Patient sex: M
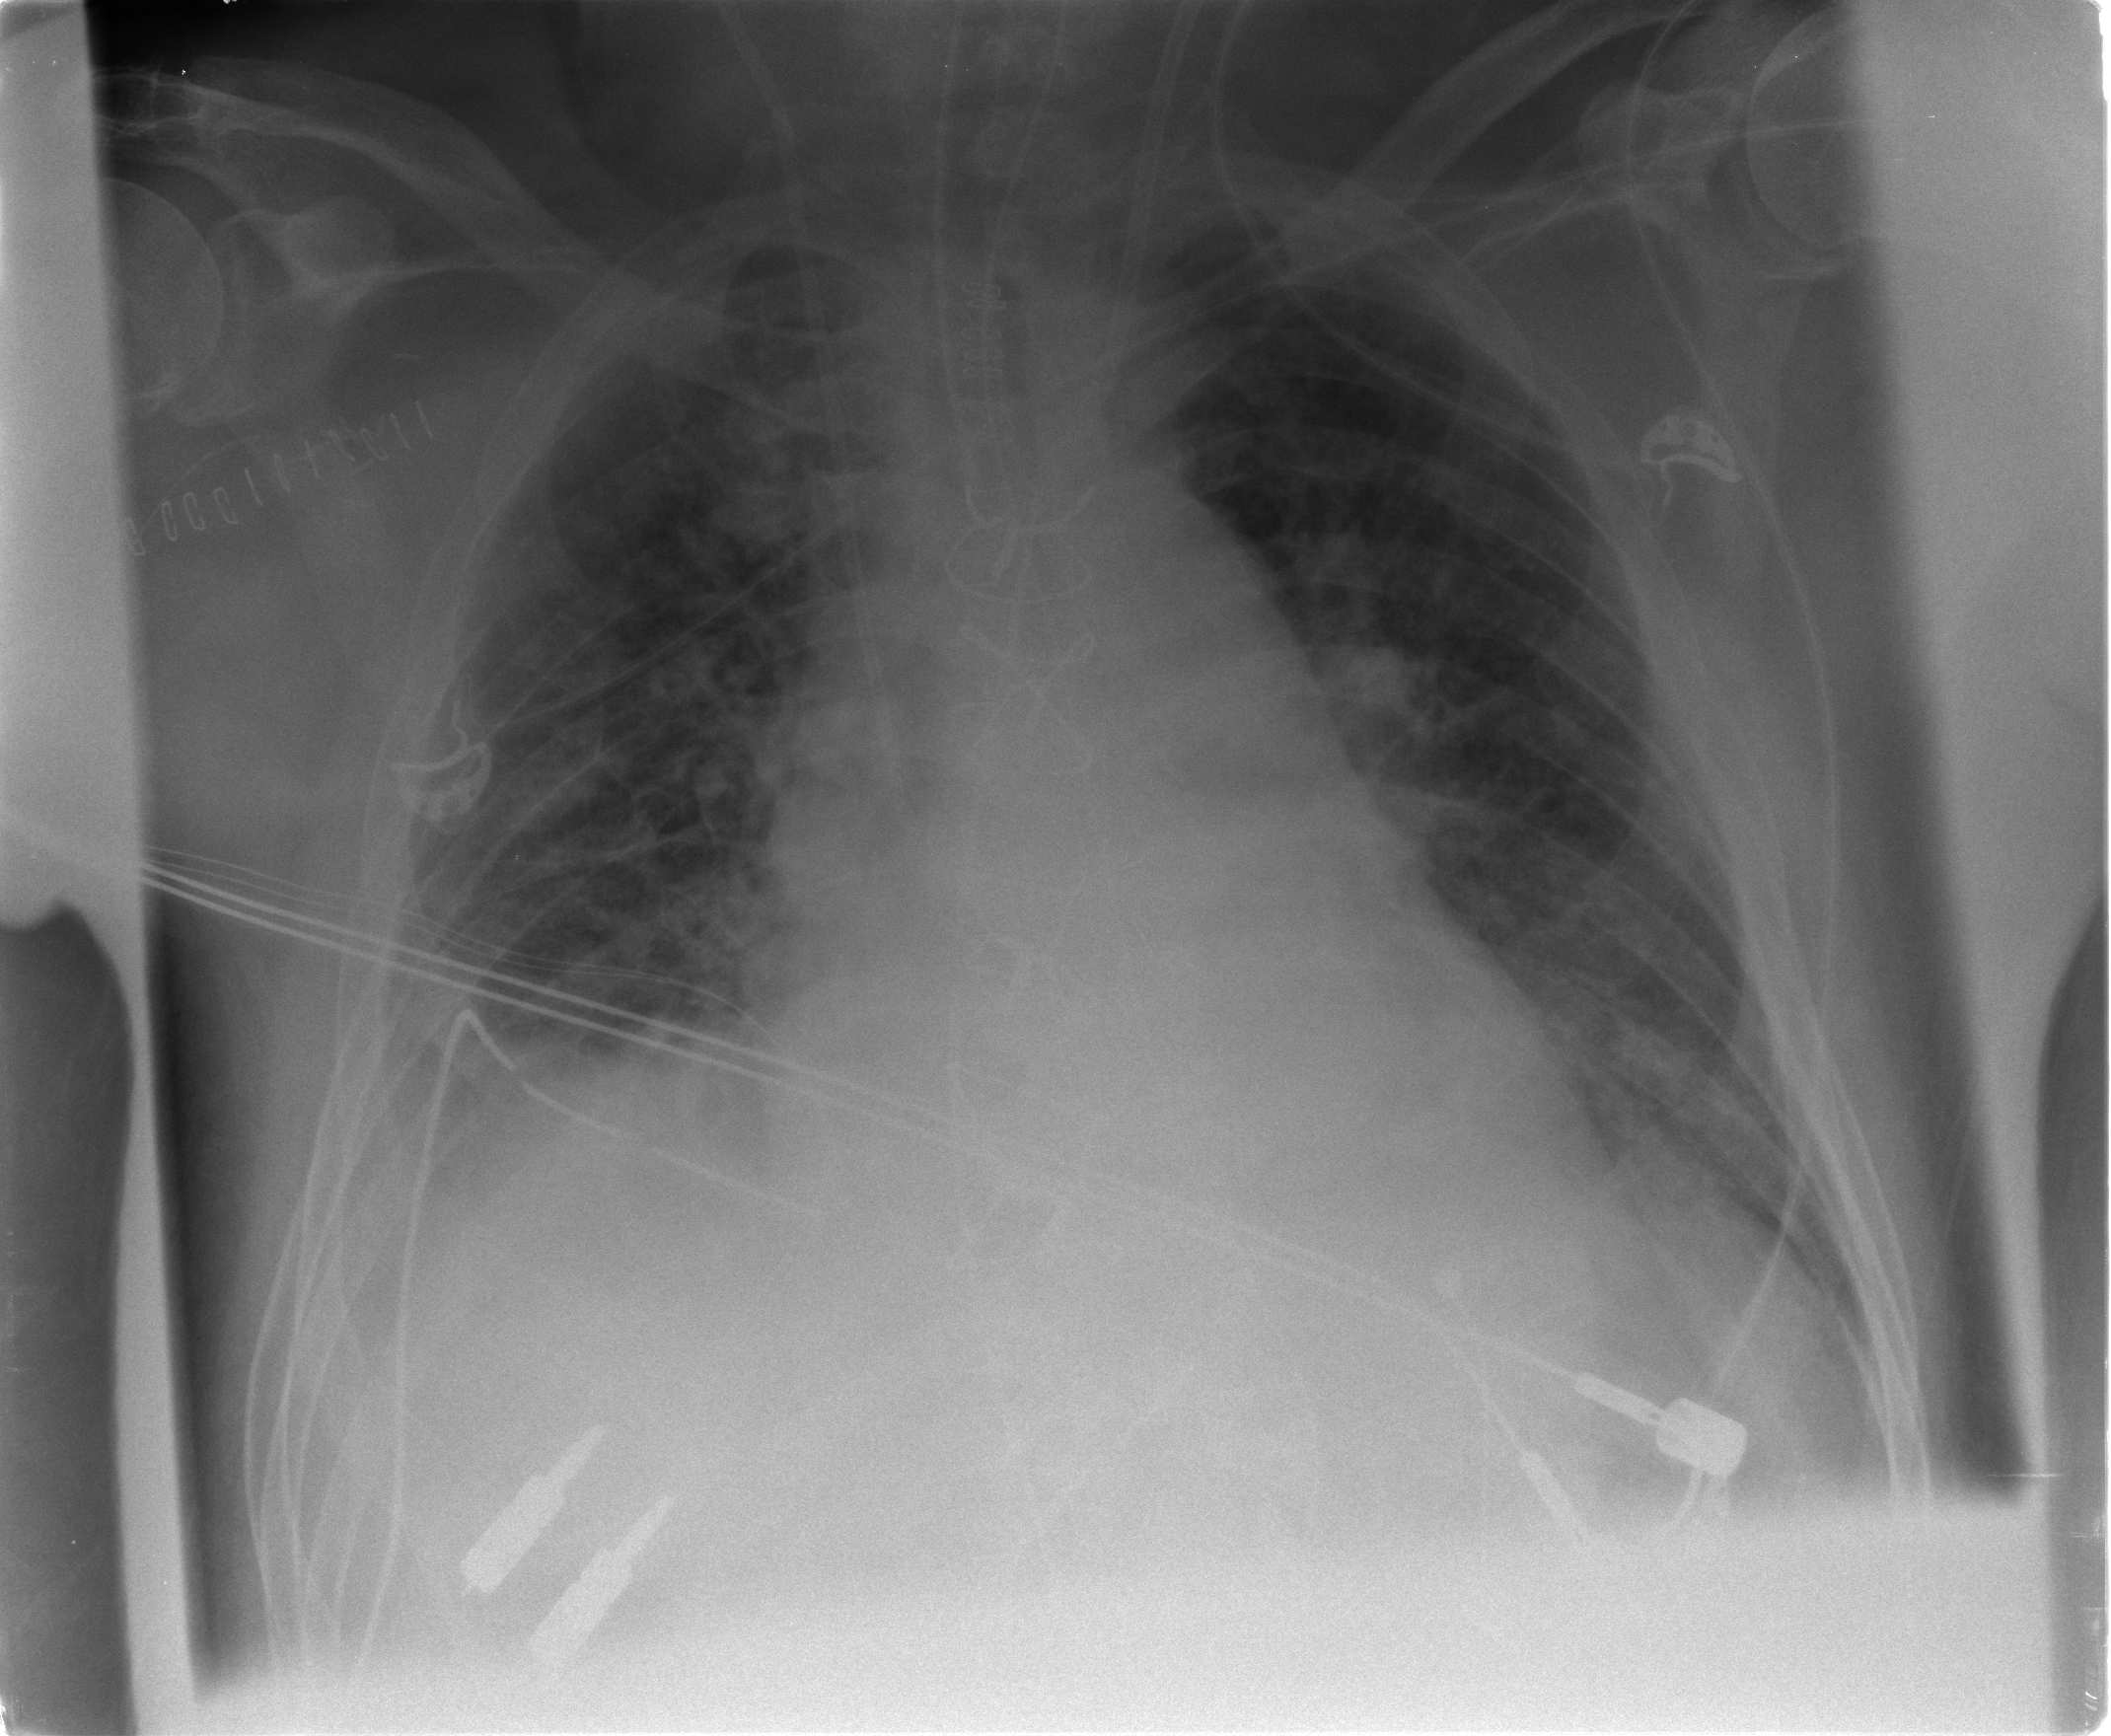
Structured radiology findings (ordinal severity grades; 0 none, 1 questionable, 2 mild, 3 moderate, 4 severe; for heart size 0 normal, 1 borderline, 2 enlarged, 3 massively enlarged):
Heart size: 2
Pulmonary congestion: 3
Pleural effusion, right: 2
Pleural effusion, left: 0
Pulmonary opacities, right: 1
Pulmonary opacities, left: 0
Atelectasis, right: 2
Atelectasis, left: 2